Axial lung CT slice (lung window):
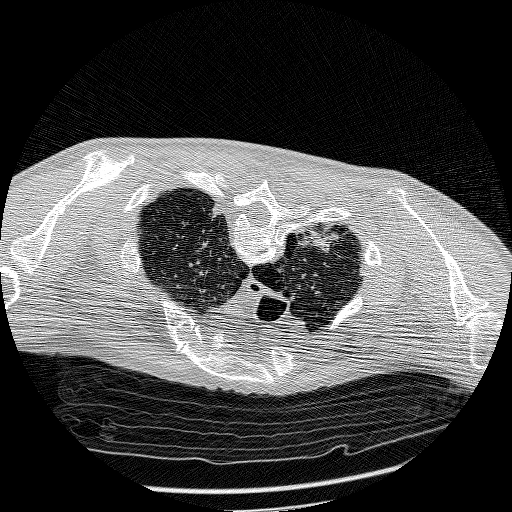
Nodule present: no